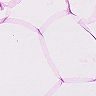
Metastatic tissue present: no